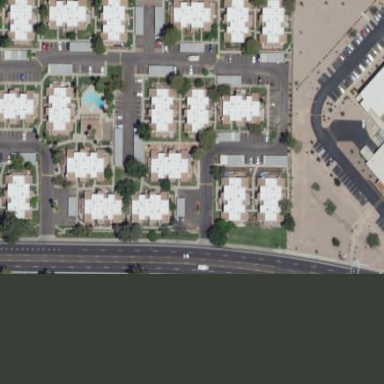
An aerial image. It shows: Condominium in residential area.